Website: crate-barrel
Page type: customer-info-address
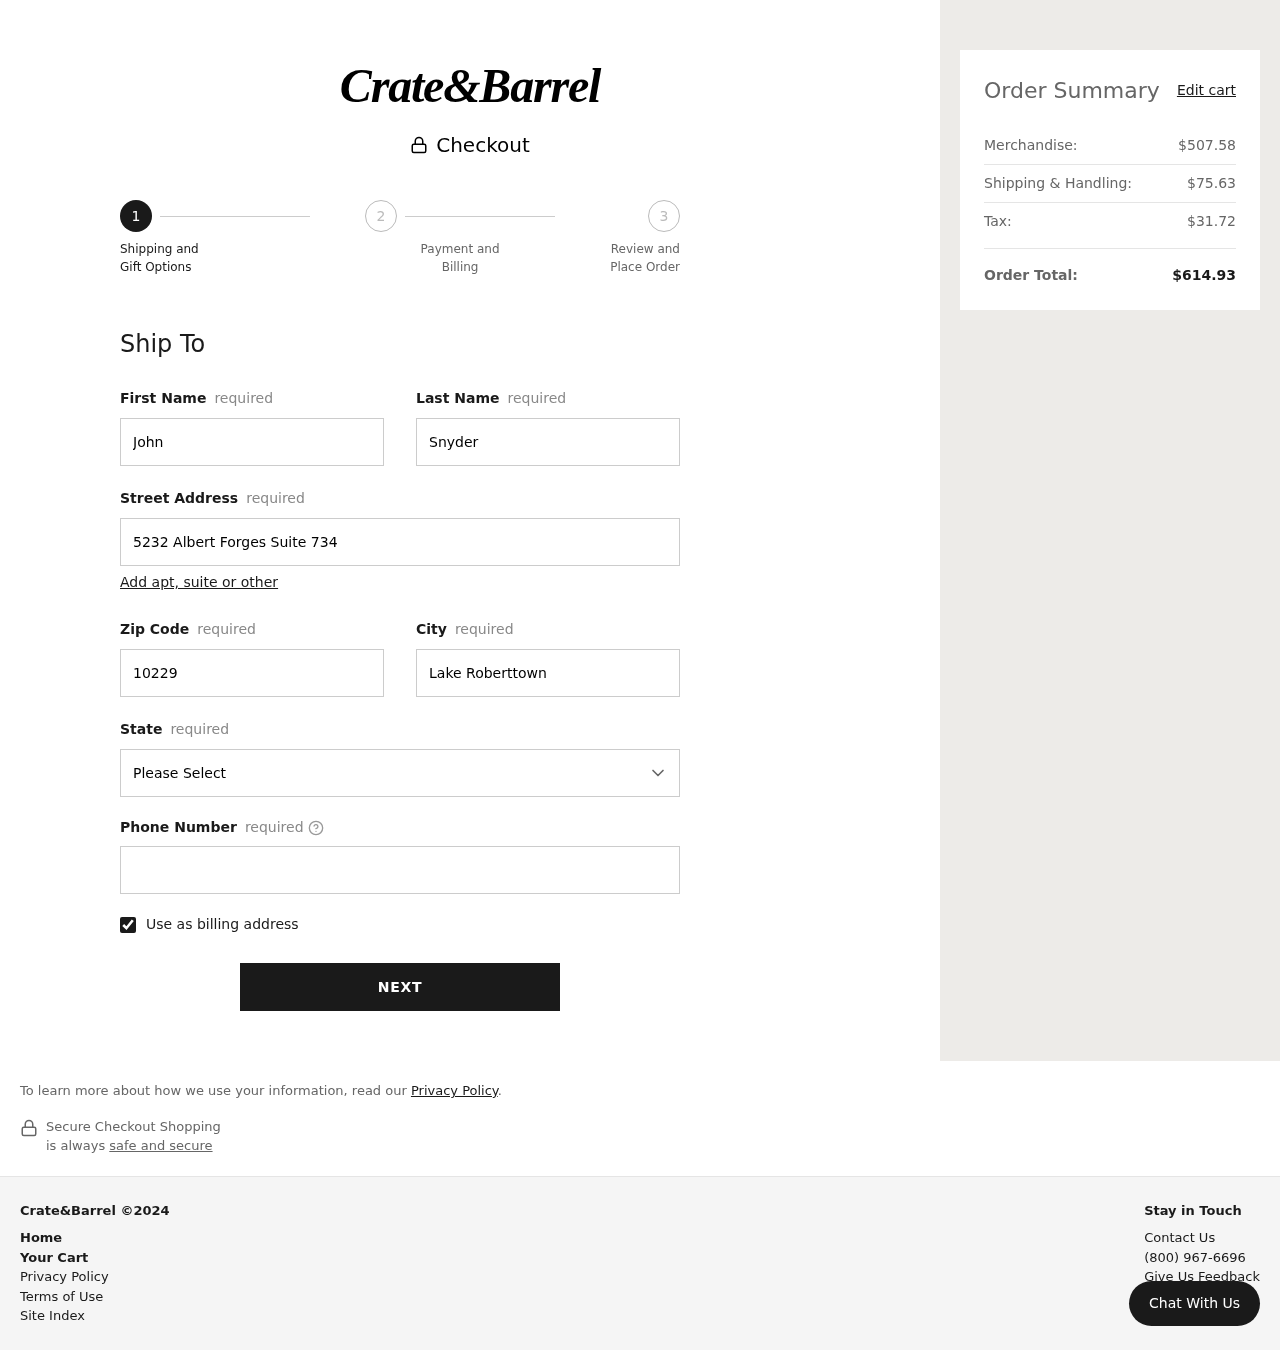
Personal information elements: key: PII_CITY
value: Lake Roberttown
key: PII_FIRSTNAME
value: John
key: PII_LASTNAME
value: Snyder
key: PII_PHONE
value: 6682086435
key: PII_POSTCODE
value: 10229
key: PII_STATE
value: Connecticut
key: PII_STREET
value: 5232 Albert Forges Suite 734
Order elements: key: ORDER_SUBTOTAL
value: $507.58
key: ORDER_SHIPPING_COST
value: $75.63
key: ORDER_TAX
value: $31.72
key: ORDER_TOTAL
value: $614.93